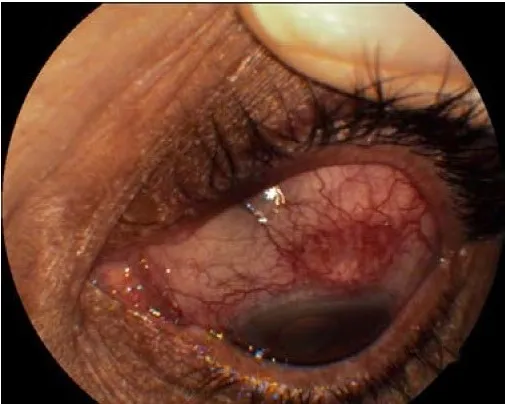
One month.
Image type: medical_photograph (other_medical_photograph)